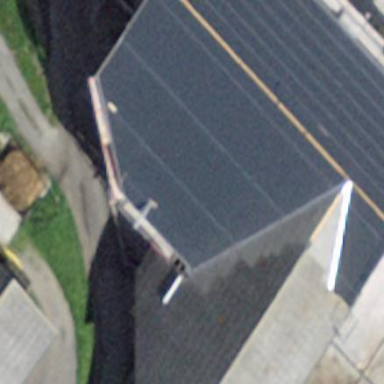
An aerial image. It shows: Stable.